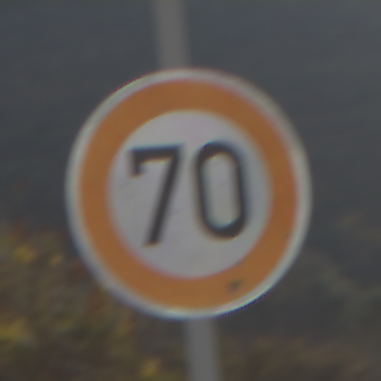
Verkehrszeichen: Geschwindigkeit70
Umgebung: Outdoor, Nature
Tageszeit: SunriseSunset
Wetter: Clear
Licht: Natural
Jahreszeit: NotSpecified
Kontrast: HighContrast